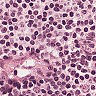
Metastatic tissue present: no